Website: crate-barrel
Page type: payment
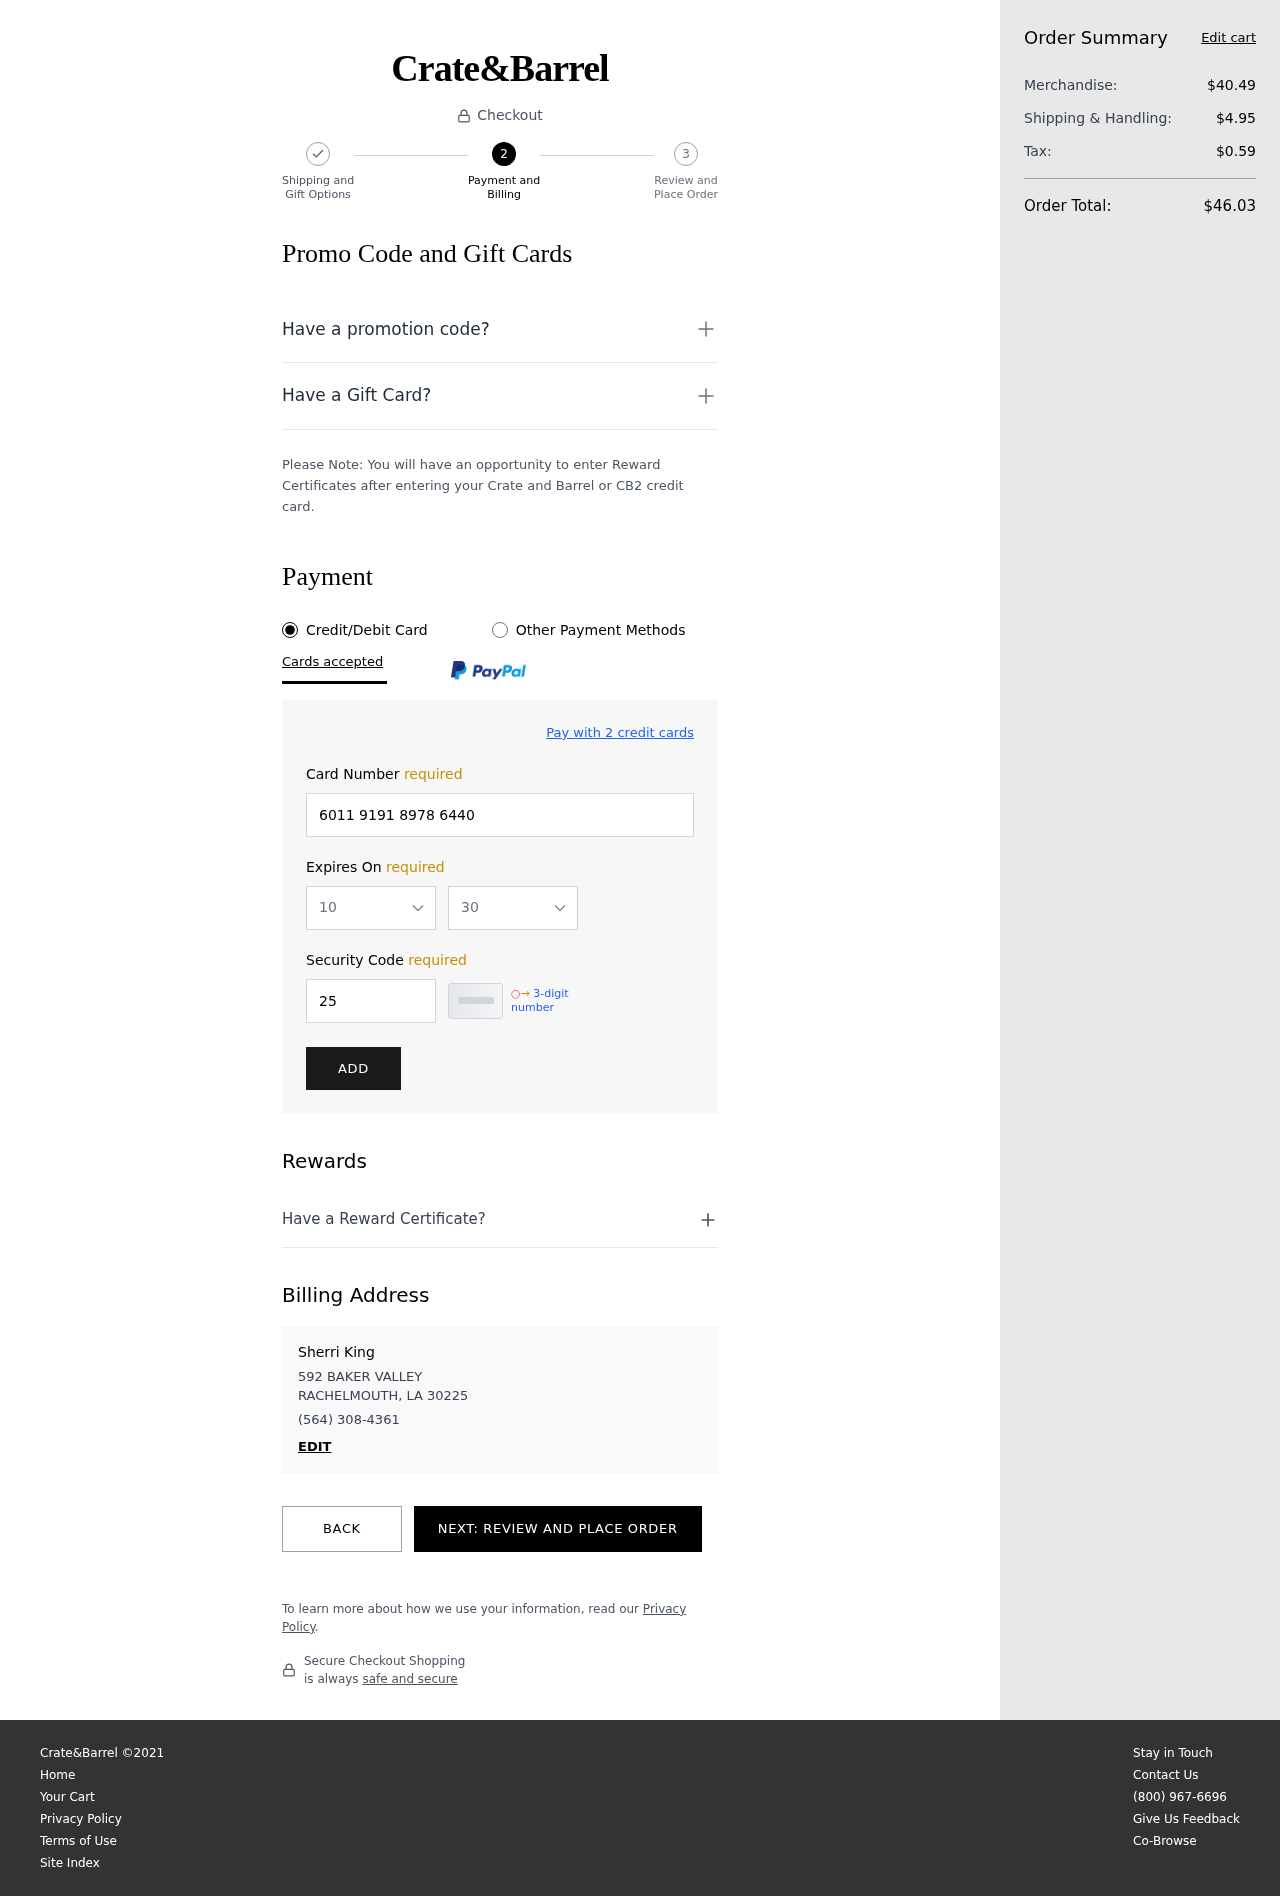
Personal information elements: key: PII_CARD_EXPIRY_MONTH
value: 10
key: PII_CARD_EXPIRY_YEAR
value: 30
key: PII_CITY_STATE_ZIP
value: RACHELMOUTH, LA 30225
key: PII_FULLNAME
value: Sherri King
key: PII_PHONE
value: (564) 308-4361
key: PII_STREET
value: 592 BAKER VALLEY
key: PII_CARD_NUMBER
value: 6011 9191 8978 6440
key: PII_CARD_CVV
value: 252
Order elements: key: ORDER_SUBTOTAL
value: $40.49
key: ORDER_SHIPPING_COST
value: $4.95
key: ORDER_TAX
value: $0.59
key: ORDER_TOTAL
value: $46.03